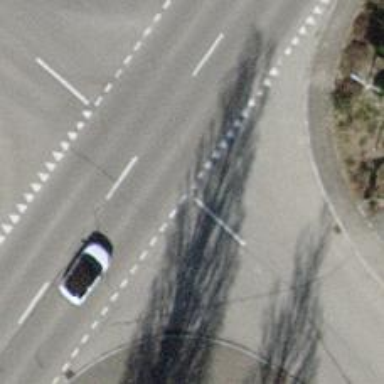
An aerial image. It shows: Road with "give way" sign.